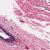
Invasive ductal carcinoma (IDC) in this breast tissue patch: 0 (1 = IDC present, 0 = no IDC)